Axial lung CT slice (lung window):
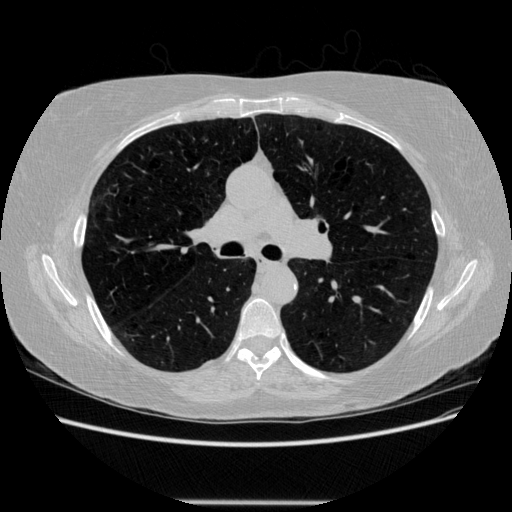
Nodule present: no